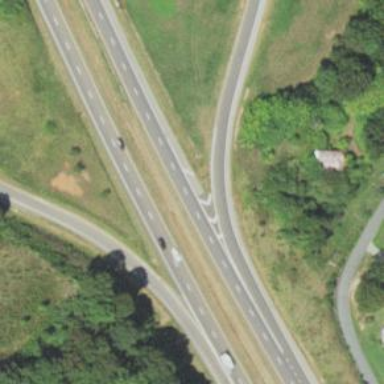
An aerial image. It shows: Motorway.